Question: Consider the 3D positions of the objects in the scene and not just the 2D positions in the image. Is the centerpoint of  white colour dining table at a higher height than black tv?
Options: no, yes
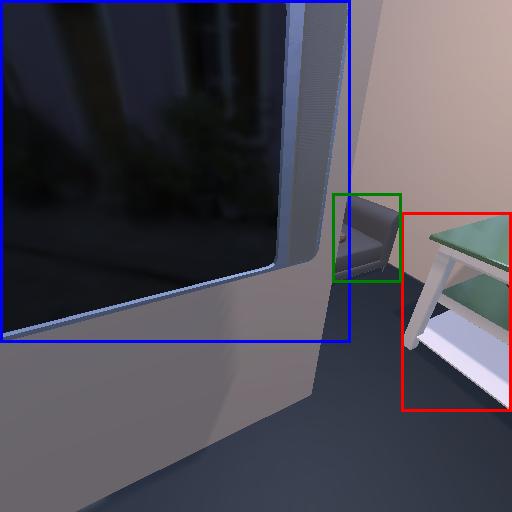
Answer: no